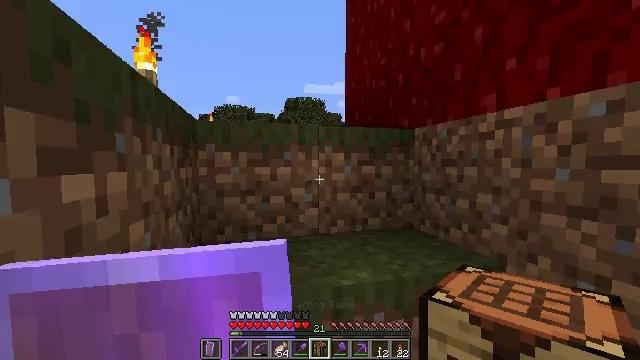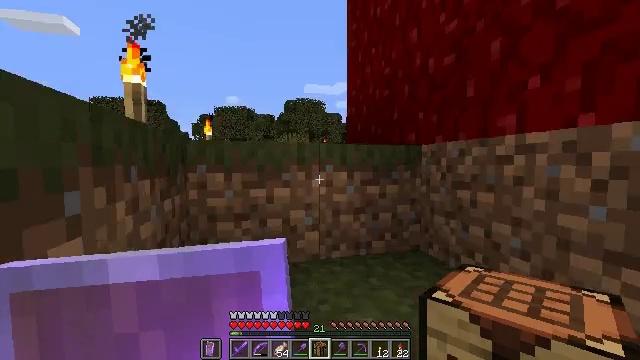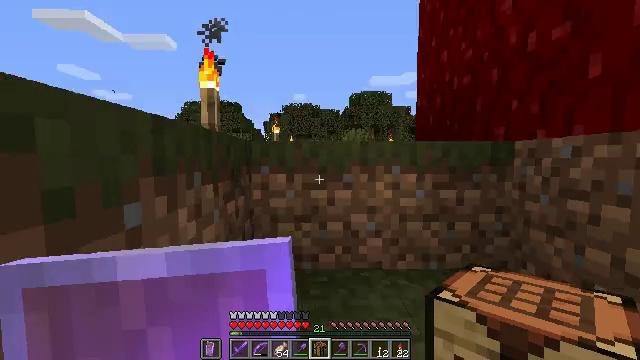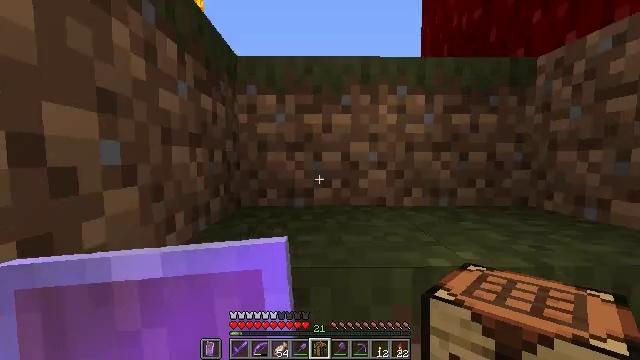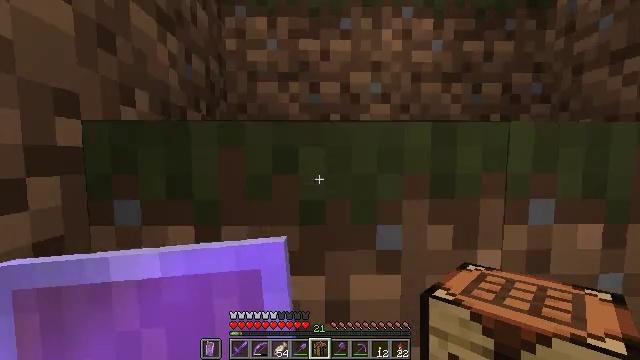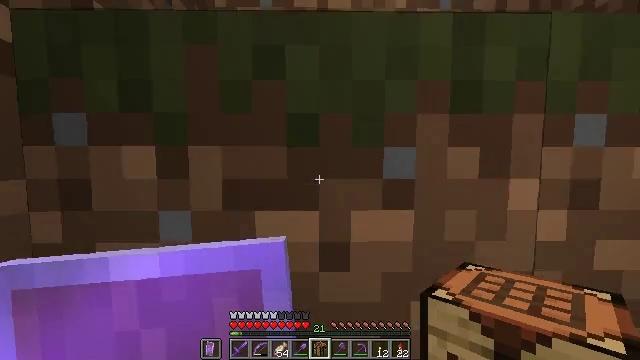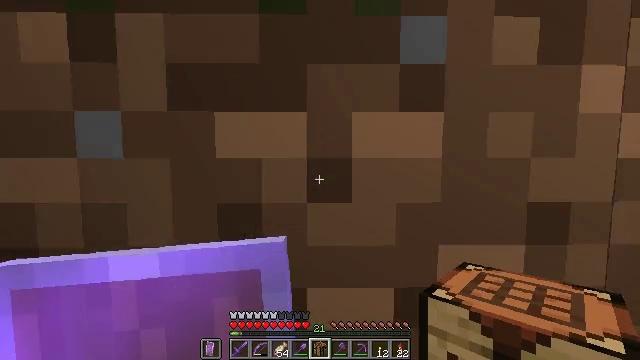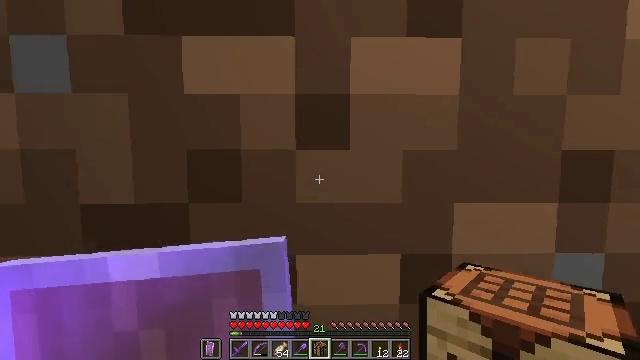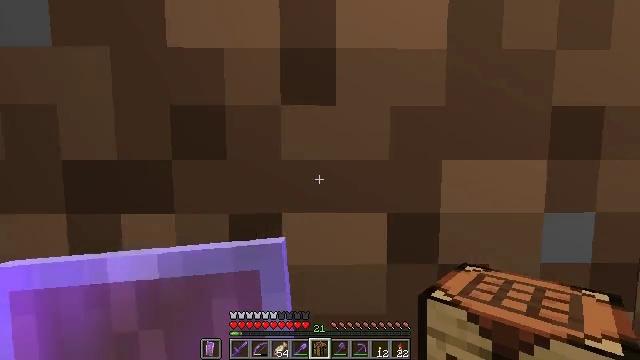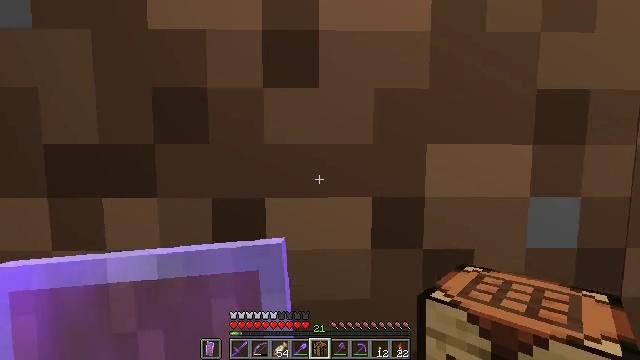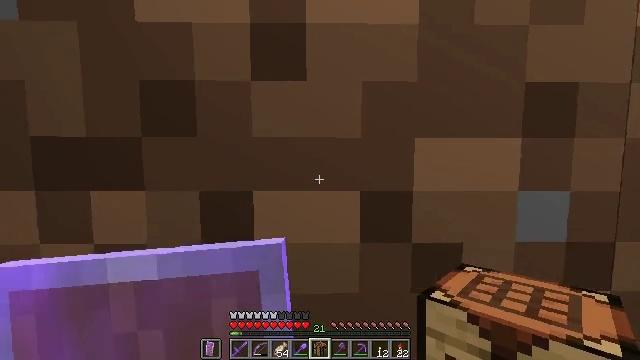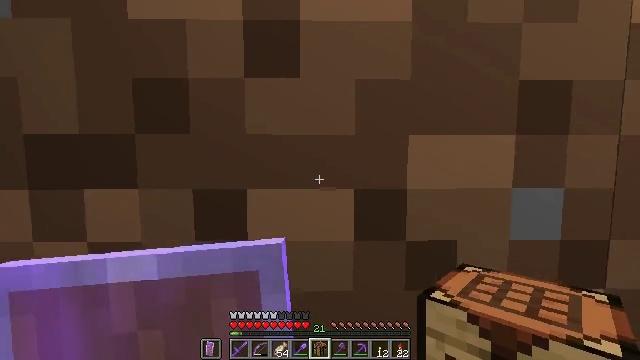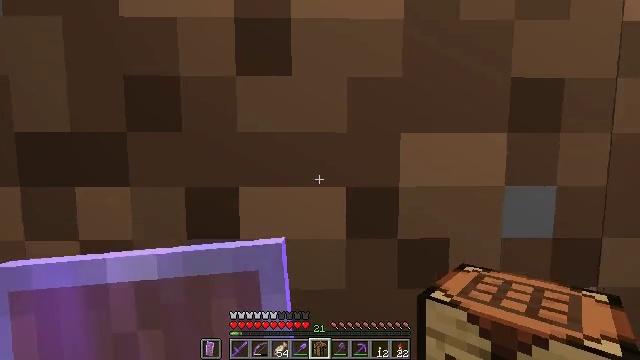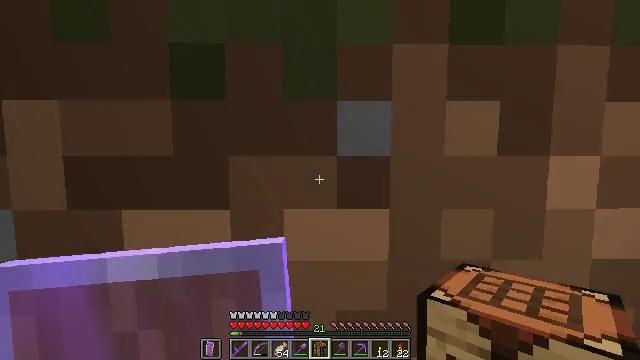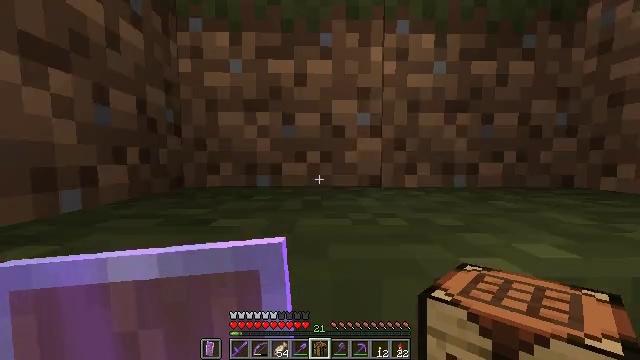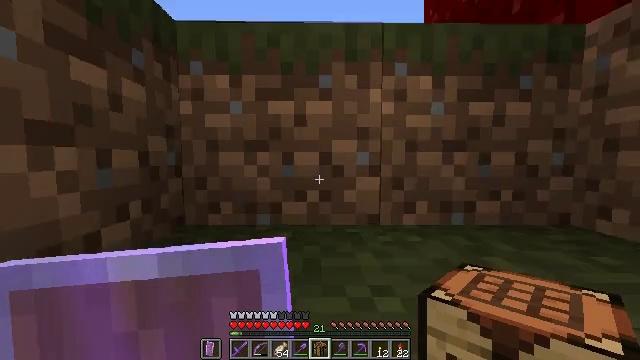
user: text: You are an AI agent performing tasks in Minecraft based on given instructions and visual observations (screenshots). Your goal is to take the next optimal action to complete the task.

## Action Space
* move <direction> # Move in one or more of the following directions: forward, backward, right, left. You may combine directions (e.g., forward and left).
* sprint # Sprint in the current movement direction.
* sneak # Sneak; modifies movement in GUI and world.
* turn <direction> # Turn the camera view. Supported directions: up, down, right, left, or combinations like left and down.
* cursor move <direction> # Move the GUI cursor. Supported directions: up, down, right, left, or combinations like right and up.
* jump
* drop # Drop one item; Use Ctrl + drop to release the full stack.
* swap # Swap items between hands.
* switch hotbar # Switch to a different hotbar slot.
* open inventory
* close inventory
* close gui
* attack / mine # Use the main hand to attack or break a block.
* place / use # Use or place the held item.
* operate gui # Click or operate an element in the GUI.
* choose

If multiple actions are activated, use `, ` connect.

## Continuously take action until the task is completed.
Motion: motion action
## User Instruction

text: Attack the lime shulker box to collect its contents.
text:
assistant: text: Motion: move forward
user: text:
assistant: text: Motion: move forward, turn left and down, jump
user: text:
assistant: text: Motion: no_op
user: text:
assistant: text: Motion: no_op
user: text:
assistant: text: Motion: no_op
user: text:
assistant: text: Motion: no_op
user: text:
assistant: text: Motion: no_op
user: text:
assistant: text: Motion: no_op
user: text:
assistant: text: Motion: no_op
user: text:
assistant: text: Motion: no_op
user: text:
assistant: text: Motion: no_op
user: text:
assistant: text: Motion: no_op
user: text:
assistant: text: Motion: no_op
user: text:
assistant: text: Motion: no_op
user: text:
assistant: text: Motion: no_op
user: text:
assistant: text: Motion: no_op
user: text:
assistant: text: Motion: move forward
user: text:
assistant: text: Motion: move forward
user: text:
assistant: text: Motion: move forward, turn left
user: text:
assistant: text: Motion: move forward, turn left, jump
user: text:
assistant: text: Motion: move forward, turn left, jump
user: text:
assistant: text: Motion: move forward, turn left and down, jump
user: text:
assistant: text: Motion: move forward, turn down, jump
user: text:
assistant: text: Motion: move forward
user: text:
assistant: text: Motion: move forward
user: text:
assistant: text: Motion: move forward
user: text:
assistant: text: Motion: move forward
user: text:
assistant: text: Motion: move forward
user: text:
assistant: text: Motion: move forward, turn right, jump
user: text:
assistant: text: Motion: move forward, turn right, jump